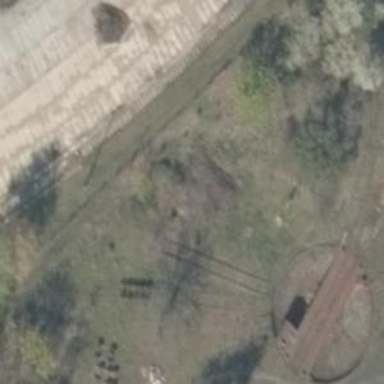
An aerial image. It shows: Abandoned railway yard.